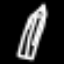
Label: pencil